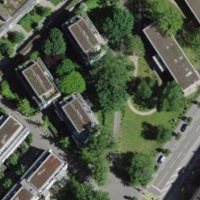
EUNIS habitat code: 54
Species observed at this site:
Populus tremula